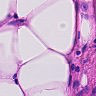
Metastatic tissue present: no